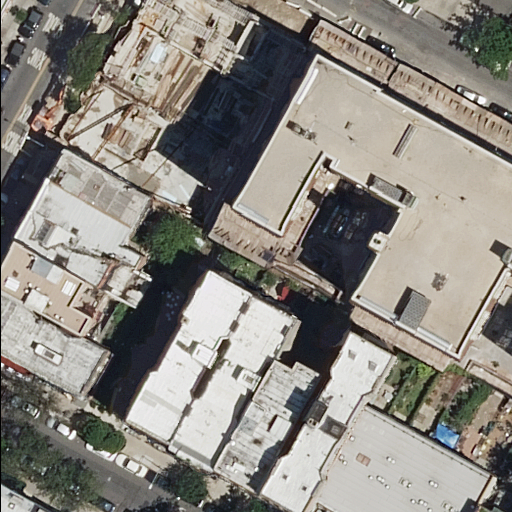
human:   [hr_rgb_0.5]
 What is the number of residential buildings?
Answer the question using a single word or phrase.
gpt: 18

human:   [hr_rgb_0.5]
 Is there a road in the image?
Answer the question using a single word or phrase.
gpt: yes

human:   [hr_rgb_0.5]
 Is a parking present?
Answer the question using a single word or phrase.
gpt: yes

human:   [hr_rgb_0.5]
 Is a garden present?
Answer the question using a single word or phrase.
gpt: yes

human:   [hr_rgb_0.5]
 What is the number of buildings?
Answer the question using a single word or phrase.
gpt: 18

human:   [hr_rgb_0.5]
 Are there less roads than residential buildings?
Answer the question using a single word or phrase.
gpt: yes

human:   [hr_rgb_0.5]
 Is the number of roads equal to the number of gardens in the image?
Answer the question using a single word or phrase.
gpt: no

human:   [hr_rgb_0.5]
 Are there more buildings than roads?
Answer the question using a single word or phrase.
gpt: yes

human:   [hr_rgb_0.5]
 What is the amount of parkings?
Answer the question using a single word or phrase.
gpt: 1

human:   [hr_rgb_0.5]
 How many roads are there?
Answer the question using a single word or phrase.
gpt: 4

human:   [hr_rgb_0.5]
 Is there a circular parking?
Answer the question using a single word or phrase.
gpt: no

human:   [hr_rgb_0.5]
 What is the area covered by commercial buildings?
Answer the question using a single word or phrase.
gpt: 0m2

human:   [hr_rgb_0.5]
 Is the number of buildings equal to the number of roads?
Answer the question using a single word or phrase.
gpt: no

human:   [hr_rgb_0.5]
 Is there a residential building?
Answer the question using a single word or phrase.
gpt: yes

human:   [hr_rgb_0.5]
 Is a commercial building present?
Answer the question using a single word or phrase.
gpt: no

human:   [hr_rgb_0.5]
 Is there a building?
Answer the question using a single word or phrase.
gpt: yes

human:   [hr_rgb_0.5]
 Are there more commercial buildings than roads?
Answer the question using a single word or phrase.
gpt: no

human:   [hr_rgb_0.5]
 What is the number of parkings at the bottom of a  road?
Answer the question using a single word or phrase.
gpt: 0

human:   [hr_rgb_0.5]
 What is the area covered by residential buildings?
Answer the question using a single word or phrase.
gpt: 3354m2

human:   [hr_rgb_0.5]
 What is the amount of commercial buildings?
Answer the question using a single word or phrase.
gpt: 0

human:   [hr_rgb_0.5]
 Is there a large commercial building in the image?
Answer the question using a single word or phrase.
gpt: no

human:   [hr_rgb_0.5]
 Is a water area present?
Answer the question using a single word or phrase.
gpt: no

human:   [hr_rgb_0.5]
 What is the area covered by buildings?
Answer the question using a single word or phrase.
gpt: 3354m2

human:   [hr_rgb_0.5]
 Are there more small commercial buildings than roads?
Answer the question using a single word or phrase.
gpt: no

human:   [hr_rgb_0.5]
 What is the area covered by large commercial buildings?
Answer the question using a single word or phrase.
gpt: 0m2

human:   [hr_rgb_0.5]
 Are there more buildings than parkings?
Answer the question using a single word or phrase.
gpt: yes

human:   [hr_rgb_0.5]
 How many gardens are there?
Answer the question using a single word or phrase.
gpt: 1

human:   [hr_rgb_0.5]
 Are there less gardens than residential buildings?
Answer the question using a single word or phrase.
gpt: yes

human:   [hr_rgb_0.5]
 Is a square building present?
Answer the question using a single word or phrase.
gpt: no

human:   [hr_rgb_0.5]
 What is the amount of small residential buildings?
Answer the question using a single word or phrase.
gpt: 7

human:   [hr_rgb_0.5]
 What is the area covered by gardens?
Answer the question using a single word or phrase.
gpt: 353m2

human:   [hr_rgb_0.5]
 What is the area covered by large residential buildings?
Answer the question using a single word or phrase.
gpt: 1043m2

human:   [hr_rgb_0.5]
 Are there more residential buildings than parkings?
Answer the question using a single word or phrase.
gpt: yes

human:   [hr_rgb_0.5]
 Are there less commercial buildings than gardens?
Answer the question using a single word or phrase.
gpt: yes

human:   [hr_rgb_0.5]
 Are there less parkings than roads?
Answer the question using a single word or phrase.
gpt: yes

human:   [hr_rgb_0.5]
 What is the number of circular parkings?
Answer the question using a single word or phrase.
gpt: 0

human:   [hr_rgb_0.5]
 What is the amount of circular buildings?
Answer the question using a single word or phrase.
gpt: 0

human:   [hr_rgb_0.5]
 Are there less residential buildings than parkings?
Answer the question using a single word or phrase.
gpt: no

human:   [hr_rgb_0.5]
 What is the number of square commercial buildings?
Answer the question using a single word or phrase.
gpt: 0

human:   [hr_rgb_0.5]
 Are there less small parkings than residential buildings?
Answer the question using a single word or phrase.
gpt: yes

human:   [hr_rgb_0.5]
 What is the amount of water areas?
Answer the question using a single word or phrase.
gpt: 0

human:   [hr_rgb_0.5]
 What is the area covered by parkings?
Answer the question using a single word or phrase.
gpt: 423m2

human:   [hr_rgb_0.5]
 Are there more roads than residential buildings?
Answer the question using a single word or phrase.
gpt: no

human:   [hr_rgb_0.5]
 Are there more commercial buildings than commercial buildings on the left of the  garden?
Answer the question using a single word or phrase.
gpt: no

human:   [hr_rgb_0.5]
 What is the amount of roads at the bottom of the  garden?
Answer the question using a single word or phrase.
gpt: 1

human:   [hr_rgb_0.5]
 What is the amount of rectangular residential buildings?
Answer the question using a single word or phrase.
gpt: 13

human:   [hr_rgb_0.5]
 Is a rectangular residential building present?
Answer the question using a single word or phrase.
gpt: yes

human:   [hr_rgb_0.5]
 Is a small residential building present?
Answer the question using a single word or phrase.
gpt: yes

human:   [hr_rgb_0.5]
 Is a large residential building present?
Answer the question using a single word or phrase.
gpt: yes

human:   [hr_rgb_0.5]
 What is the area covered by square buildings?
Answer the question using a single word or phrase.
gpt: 0m2

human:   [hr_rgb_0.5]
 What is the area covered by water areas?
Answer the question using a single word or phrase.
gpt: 0m2

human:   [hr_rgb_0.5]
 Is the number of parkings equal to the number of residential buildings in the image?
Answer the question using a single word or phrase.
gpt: no

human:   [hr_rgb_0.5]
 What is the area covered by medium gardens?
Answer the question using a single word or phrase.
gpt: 353m2

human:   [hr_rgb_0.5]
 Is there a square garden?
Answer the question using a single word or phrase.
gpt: no

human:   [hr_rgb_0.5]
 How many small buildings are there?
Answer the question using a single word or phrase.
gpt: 7

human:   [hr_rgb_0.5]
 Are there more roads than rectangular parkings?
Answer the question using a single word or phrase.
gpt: yes

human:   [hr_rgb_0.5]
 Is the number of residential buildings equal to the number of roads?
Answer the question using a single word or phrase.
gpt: no

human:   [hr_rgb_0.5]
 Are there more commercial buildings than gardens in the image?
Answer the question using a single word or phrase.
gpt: no

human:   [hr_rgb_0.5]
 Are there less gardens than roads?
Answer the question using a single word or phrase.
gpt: yes

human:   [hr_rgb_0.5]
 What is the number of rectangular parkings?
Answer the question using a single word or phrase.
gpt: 1

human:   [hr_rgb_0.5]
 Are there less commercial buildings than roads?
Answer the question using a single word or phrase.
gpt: yes

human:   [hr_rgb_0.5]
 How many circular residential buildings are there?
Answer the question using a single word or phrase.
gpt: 0

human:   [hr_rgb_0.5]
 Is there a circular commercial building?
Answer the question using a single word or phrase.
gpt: no

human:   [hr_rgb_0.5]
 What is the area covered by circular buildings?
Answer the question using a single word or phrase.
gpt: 0m2